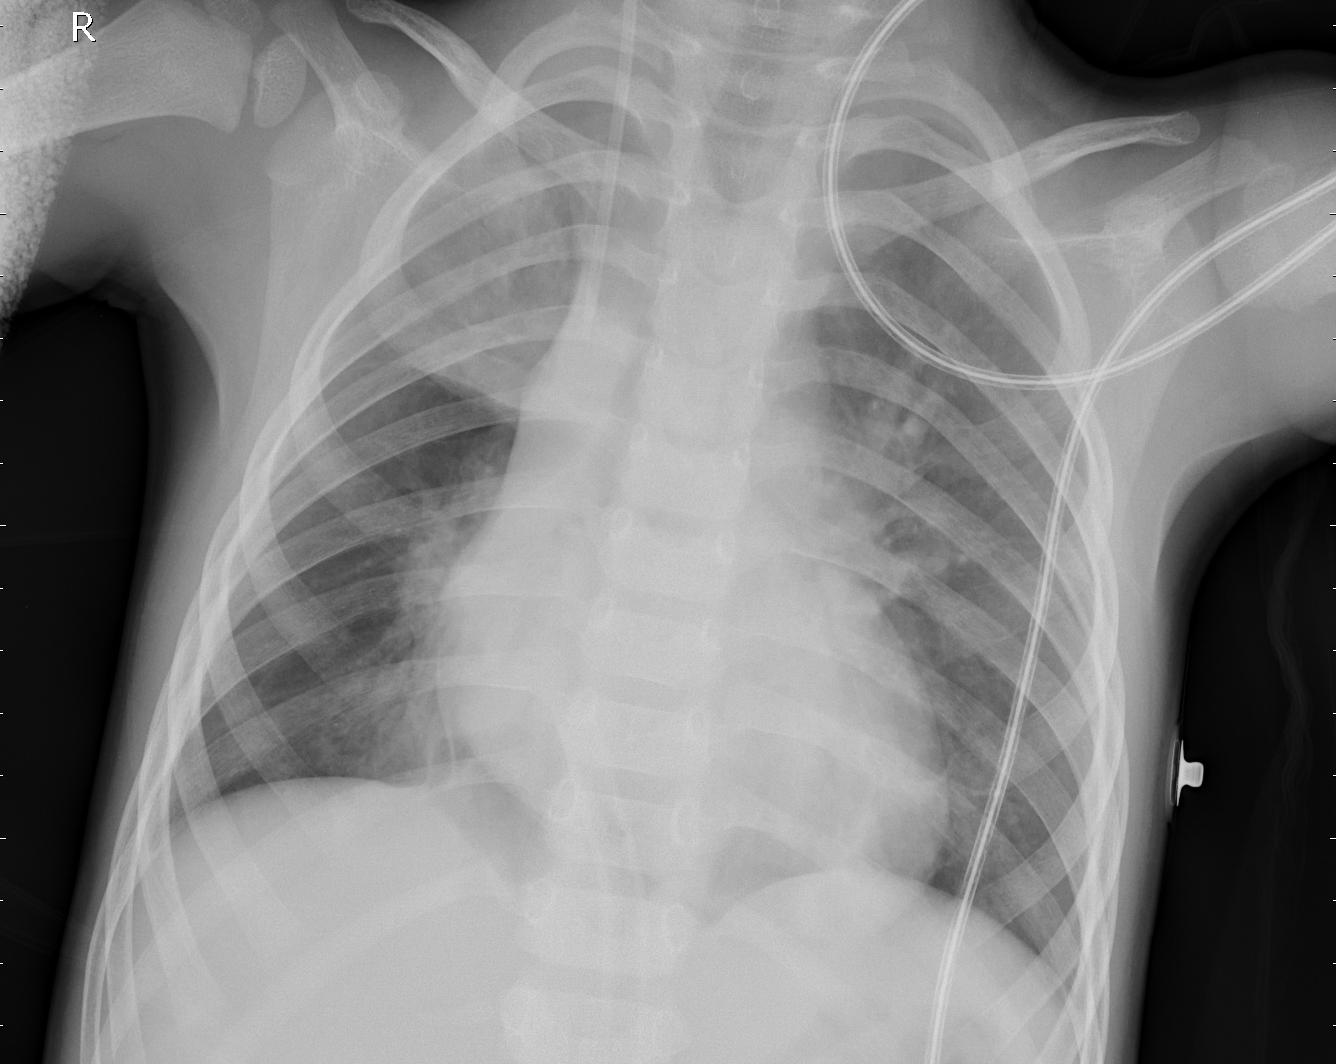
Diagnosis: PNEUMONIA